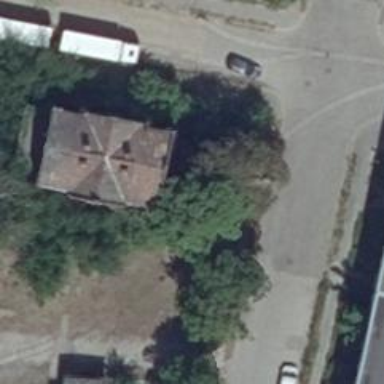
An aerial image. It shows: Abandoned railway.